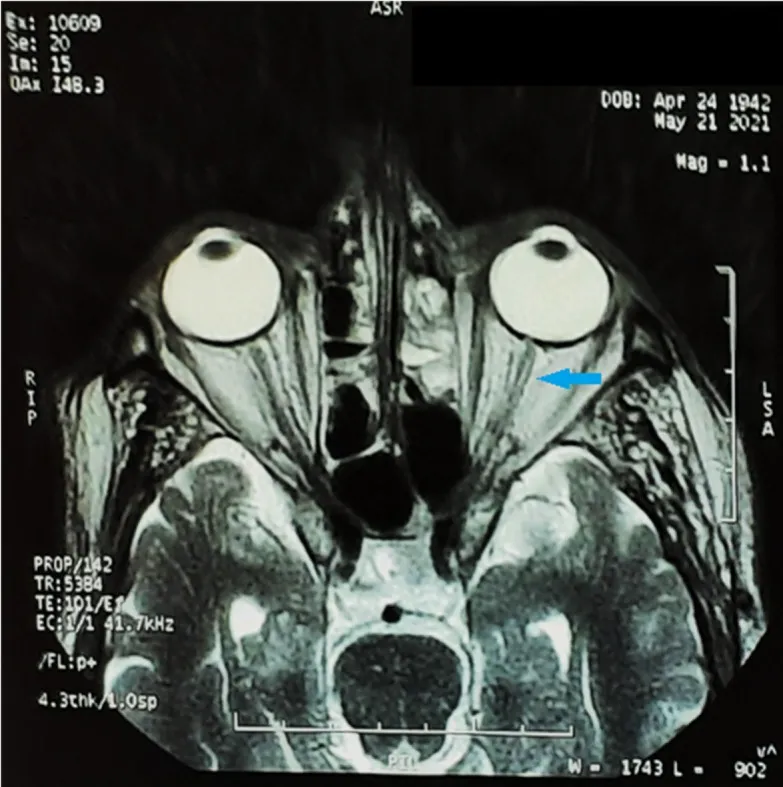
Blue arrow along non contrast MRI T2 WIs highlighting mild form of left optic neuritis.
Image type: radiology (mri)